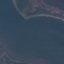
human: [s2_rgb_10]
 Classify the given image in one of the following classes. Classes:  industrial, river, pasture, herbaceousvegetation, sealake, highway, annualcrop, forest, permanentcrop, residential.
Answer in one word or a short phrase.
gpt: SeaLake